Question: Using fluent api, how do I map multiple properties of the same data type to a single table conditionally.
Database Model:

- - -
The goal is to use the ProductListItem table and apply it across multiple properties of a model (of the same ProductListItem type) based on the ListType (WHERE ProductListItem.ListTypeID = 1).
'''
public class Product
{
public int ProductID { get; set; }
public List<ProductListItem> Allergens { get; set; }
public List<ProductListItem> DoesNotContain { get; set; }
}
'''
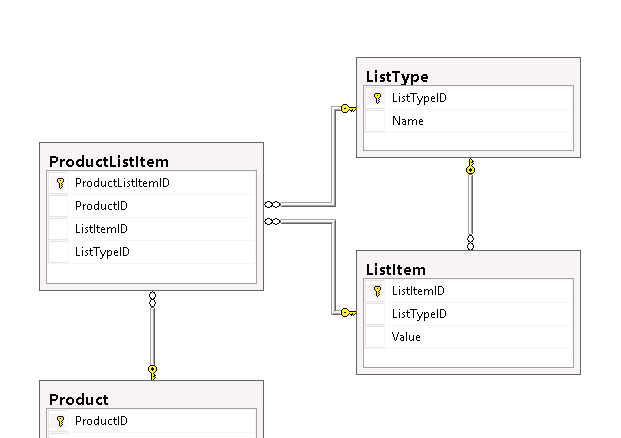
Answer: I really don't think that you can achieve this with conditional mapping, but you can cheat.
'''
public List<ProductListItem> Allergens
{
get { return this.ProductListItems.Where(i => i.ListType.Name=="Allergens").ToList=();}
}
'''
Or can you can optionally create a single class for different ListItems with the same baseclass and use the TPH mapping: <URL>
The code would be something like this:
'''
class Product
{
public List<AllergenProductListItem> Allergens { get; set; }
public List<DoesNotContainListItem> DoesNotContain { get; set; }
}
'''
Its obviously not dynamic regarding the number of the item types (hard to add a new one), but neither is you desired solution, since if you want to have a new type you should modify the code.